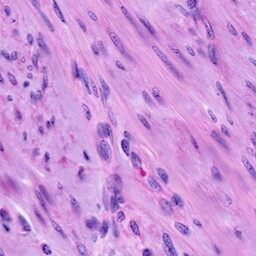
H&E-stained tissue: Cervix